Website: lowes
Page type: customer-info-address
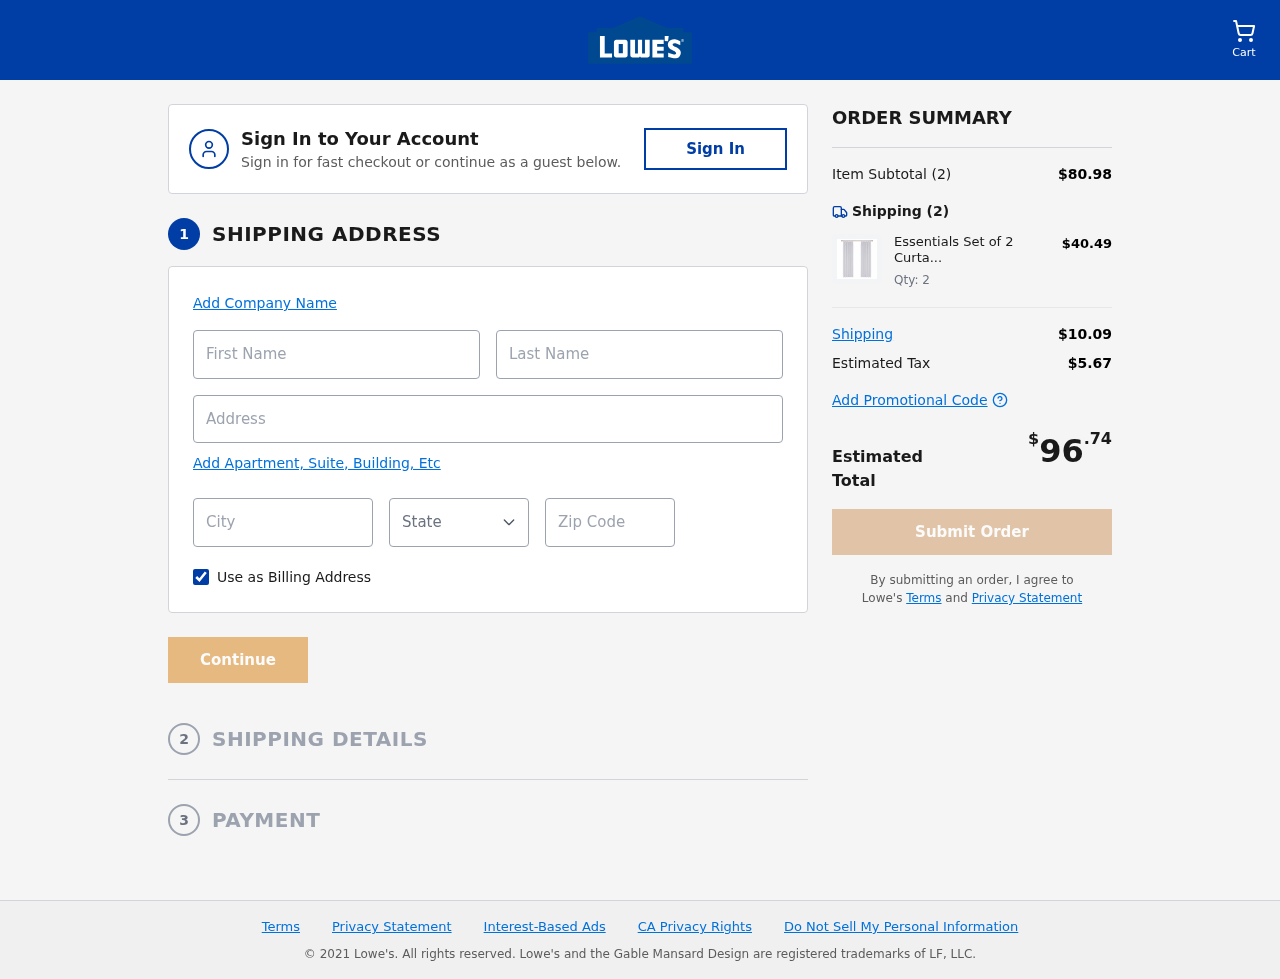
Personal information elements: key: PII_CITY
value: East Larryview
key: PII_FIRSTNAME
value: Michael
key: PII_LASTNAME
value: Crawford
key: PII_POSTCODE
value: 12506
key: PII_STATE_ABBR
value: TX
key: PII_STREET
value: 62859 Trevor Station Suite 183
Product elements: key: PRODUCT1_NAME
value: Essentials Set of 2 Curtains with Ruffle Tape, 245x140
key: PRODUCT1_PRICE
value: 40.49
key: PRODUCT1_QUANTITY
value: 2
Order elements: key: ORDER_NUM_ITEMS
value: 2
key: ORDER_SUBTOTAL
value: $80.98
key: ORDER_NUM_ITEMS2
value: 2
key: ORDER_SHIPPING_COST
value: $10.09
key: ORDER_TAX
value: $5.67
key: ORDER_TOTAL
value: $96.74